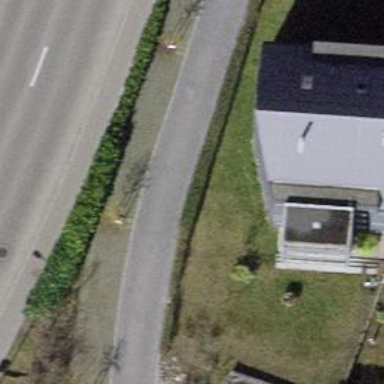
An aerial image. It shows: Asphalt alley road designated as service road.